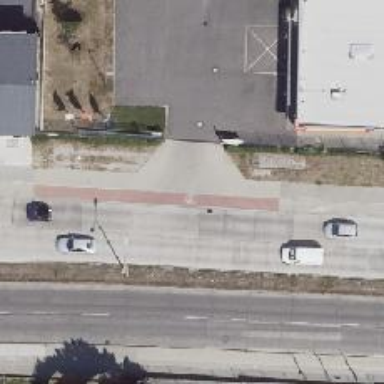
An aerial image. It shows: Concrete path designed for cycling.